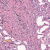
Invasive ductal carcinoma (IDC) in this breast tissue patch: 0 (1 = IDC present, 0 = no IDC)